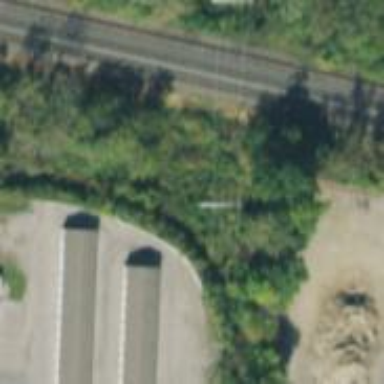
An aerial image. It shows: Power pole.